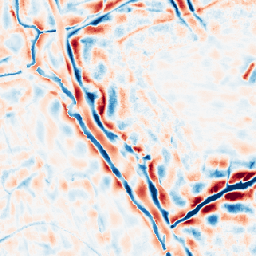
Category: wavelet
Decomposition family: wavelet_dwt
Decomposition parameters: wavelet: db8
level: 4
Upsampling method: area
Upsampling parameters: scale: 8
Upsampling scale: 8